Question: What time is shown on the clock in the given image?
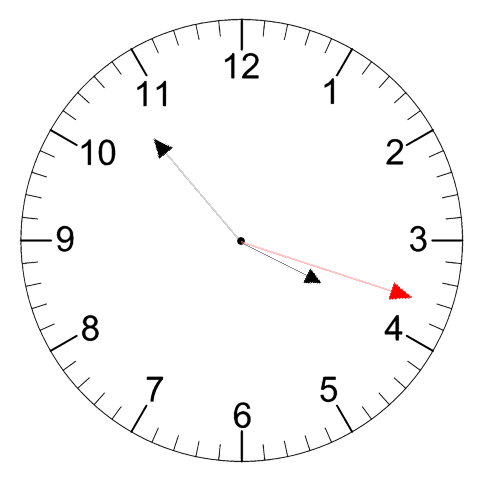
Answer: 03:53:18